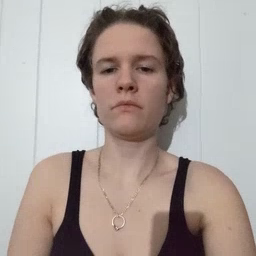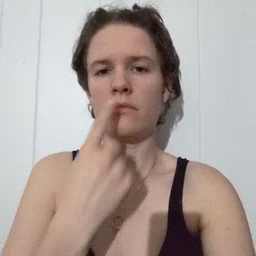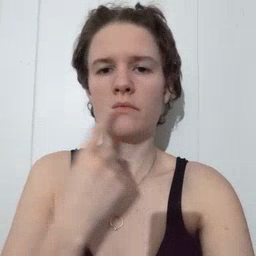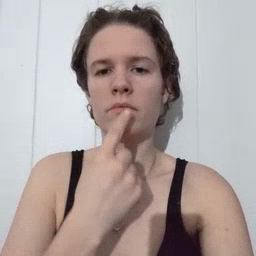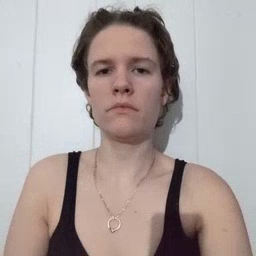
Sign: mouth